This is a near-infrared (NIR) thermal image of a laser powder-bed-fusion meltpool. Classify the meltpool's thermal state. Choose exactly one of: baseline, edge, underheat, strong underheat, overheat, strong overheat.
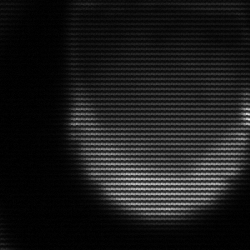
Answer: edge